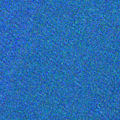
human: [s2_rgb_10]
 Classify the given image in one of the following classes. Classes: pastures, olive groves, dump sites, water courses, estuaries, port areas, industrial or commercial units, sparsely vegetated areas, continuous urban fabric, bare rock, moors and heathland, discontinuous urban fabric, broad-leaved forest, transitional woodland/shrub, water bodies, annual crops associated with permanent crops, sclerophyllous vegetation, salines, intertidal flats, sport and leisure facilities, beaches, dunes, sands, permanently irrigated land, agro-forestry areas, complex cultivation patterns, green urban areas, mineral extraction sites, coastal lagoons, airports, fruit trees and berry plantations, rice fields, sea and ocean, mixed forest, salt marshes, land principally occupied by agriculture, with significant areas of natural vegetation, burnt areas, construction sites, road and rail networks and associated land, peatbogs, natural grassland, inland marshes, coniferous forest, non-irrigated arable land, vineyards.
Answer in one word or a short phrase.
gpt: sea and ocean